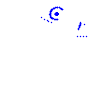
Particle: pion